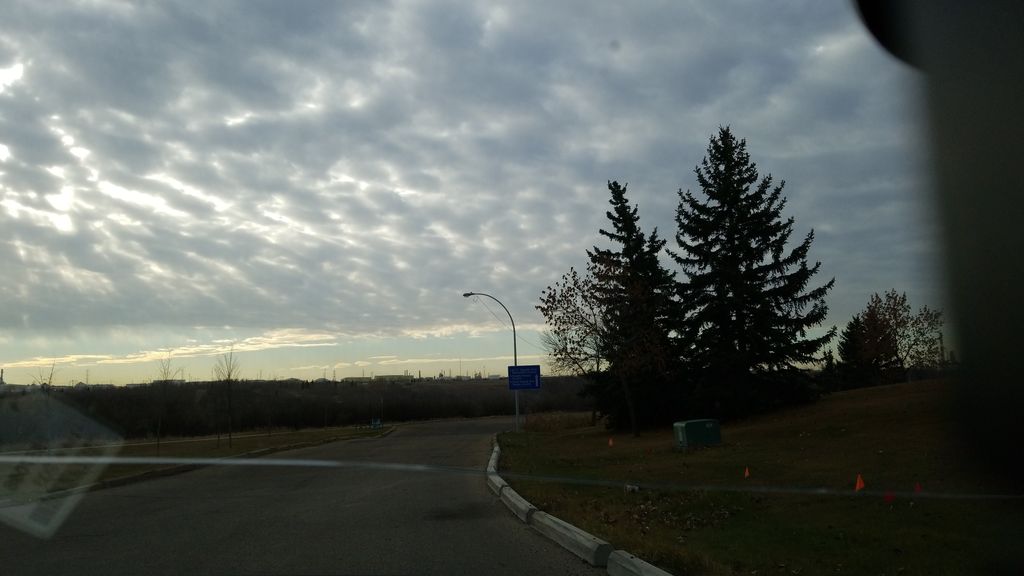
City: edmonton